Milling tool wear sample.
Tool blade image: 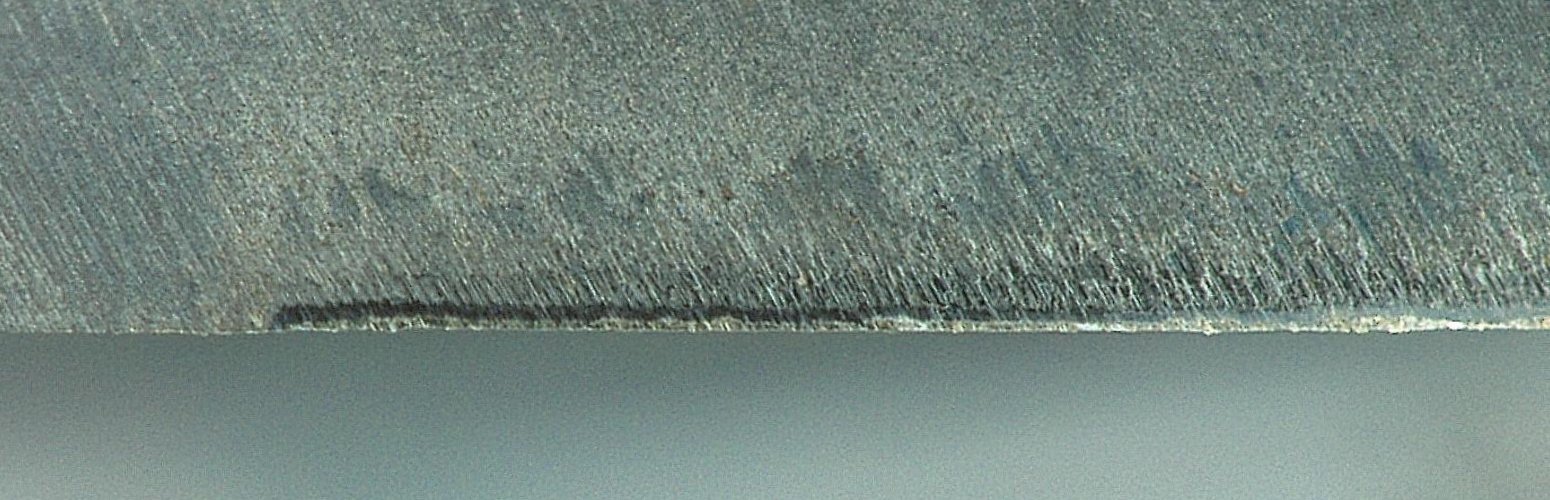
Chip image: 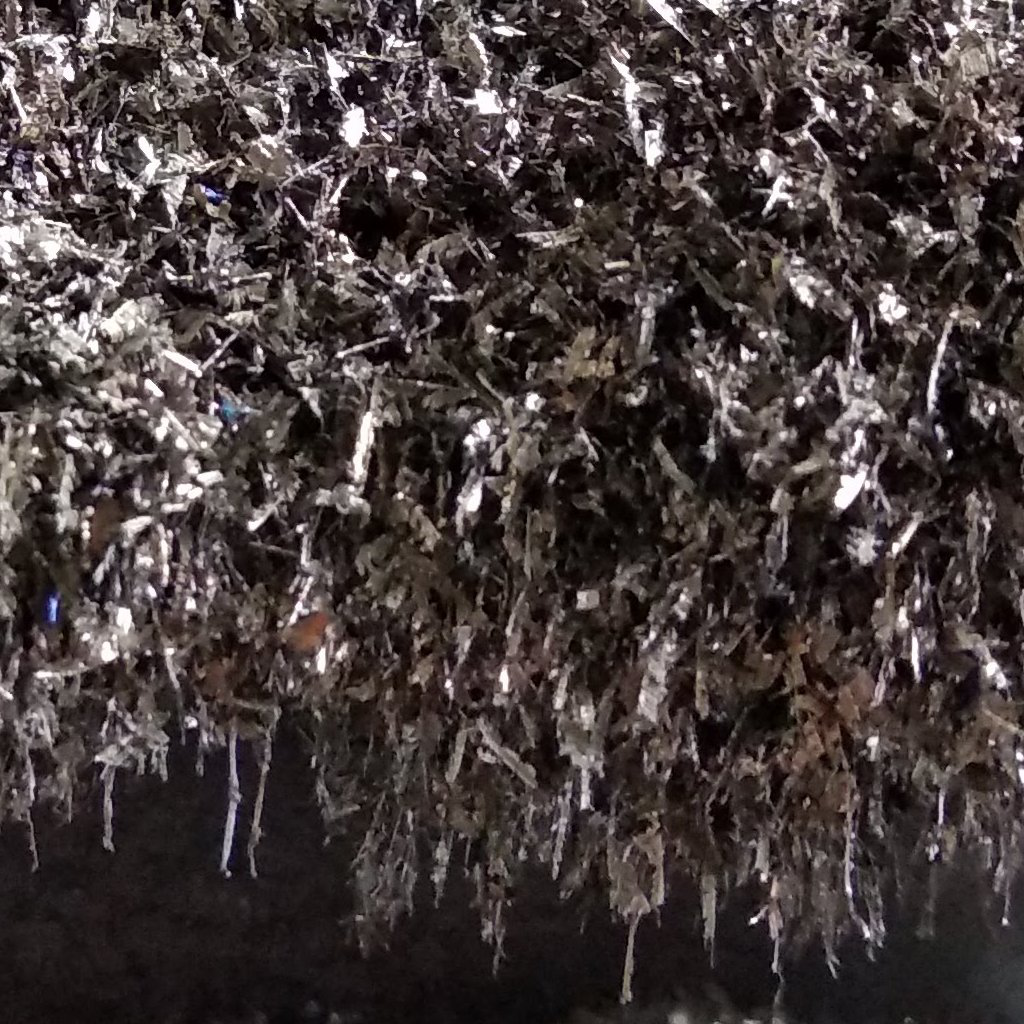
Workpiece image: 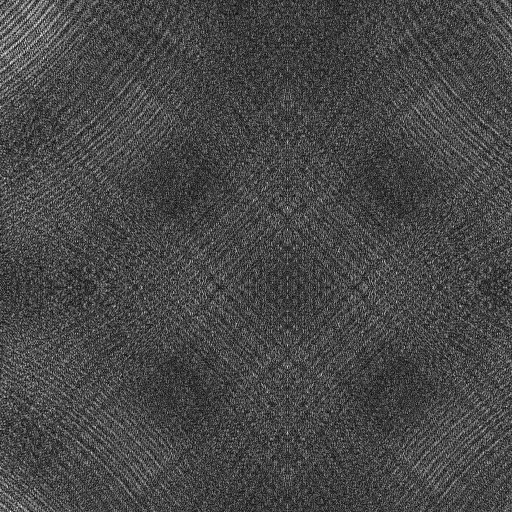
Tool wear state: sharp
Gaps: 5.99
Flank wear: 46.8
Overhang: 5.48
Force-signal Mel-spectrograms (X, Y, Z axes): 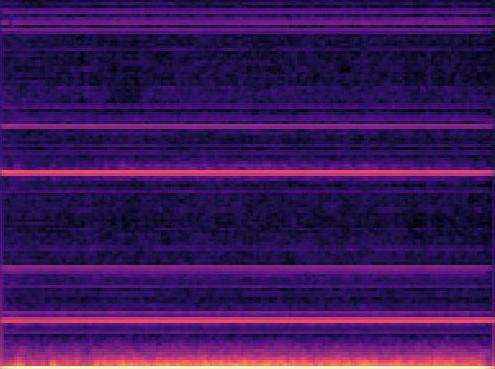 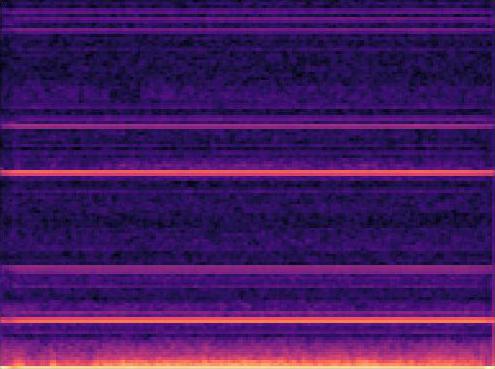 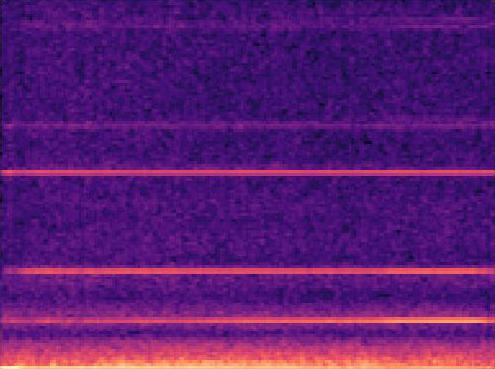
Force-signal scalograms (X, Y, Z axes): 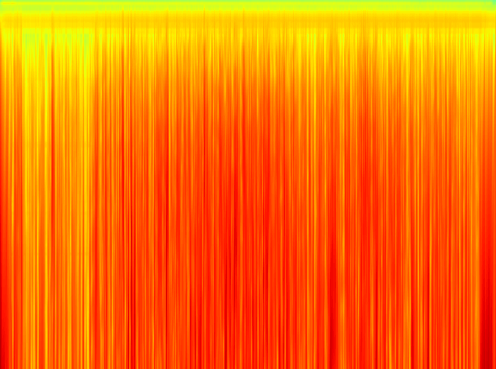 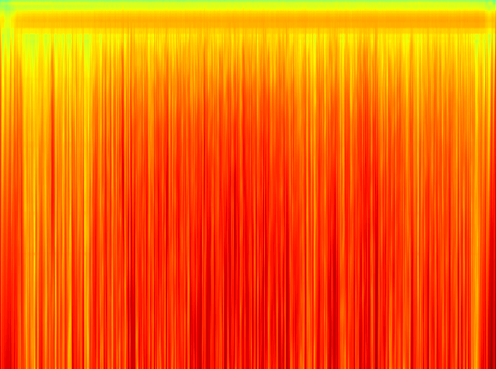 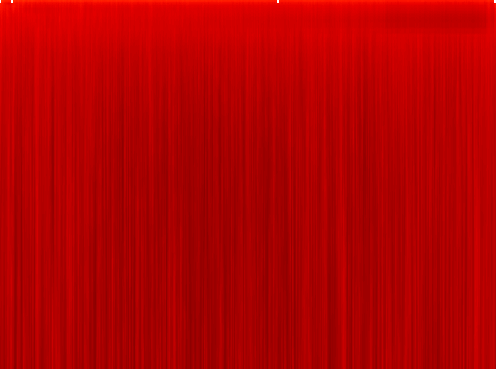
Force phase: initial_break_in_wear